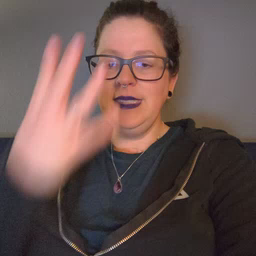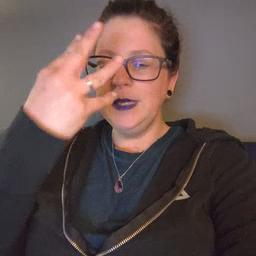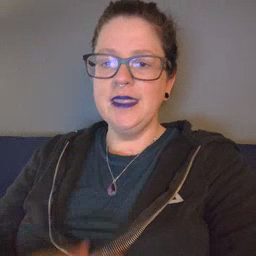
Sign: sleepy